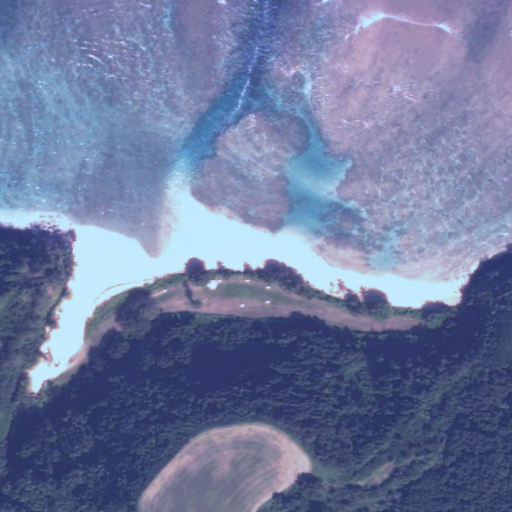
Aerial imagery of beach in Hawaii named Pilaa Beach containing only unknown